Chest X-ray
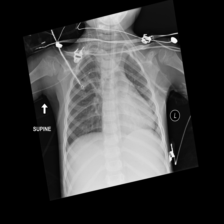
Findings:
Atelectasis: positive
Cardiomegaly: negative
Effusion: negative
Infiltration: negative
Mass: negative
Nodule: negative
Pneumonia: negative
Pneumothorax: negative
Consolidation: negative
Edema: negative
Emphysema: negative
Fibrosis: negative
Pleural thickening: negative
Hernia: negative